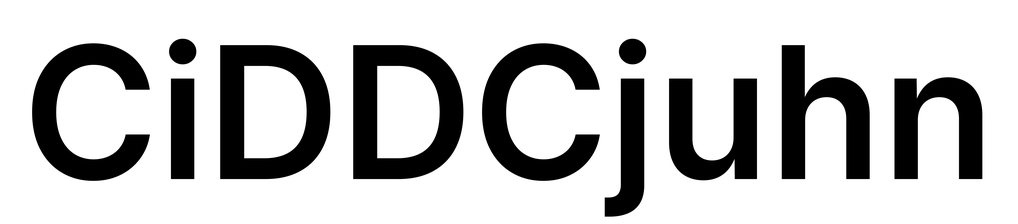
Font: Inter_SemiBold